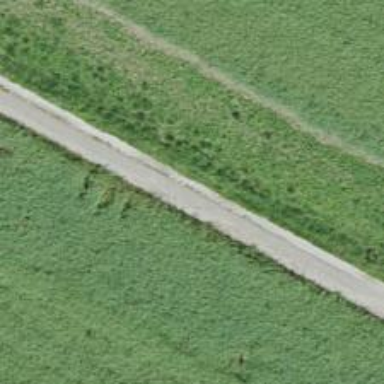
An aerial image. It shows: Unpaved track with grade1 quality.